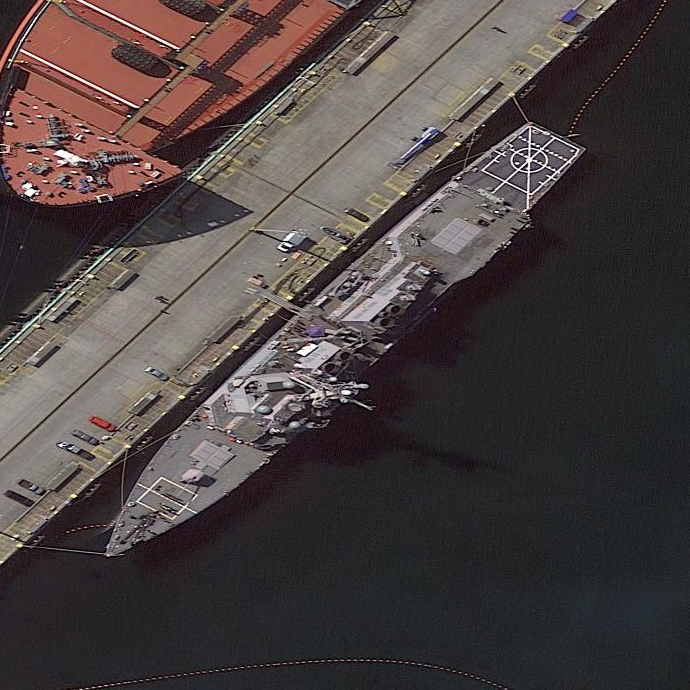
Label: destroyer